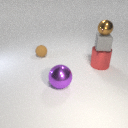
large red metal cylinder below small brown metal sphere